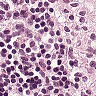
Metastatic tissue present: no